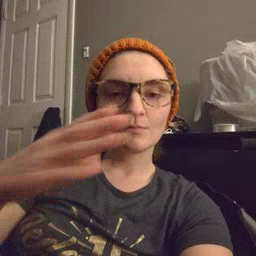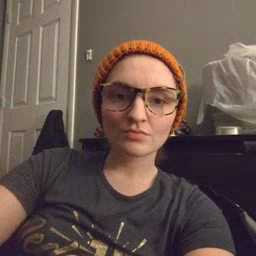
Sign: blue